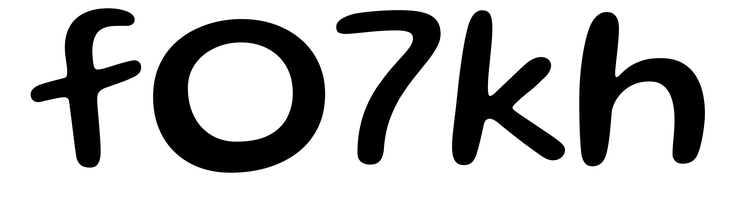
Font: Gluten_Regular